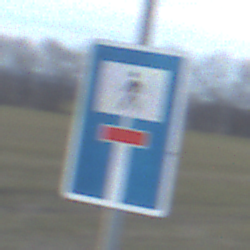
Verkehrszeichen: SackgasseFussgaengerDurchlaessig
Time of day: SunriseSunset
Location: Outdoor (Nature)
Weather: PartlyCloudy
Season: NotSpecified
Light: Natural